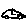
Label: car